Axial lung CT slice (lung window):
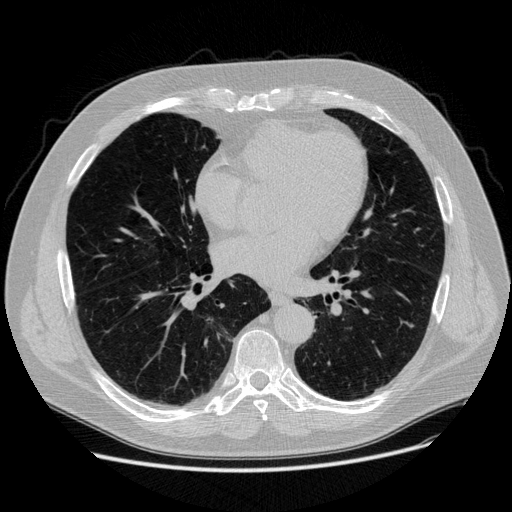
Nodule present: no